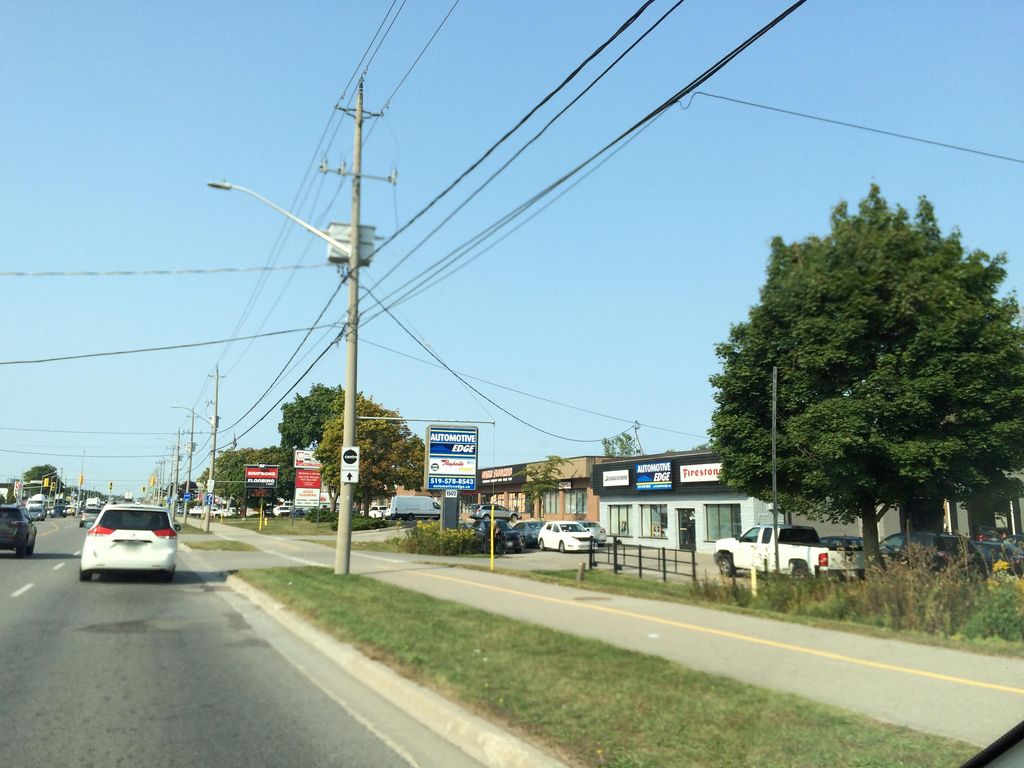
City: kitchener-waterloo